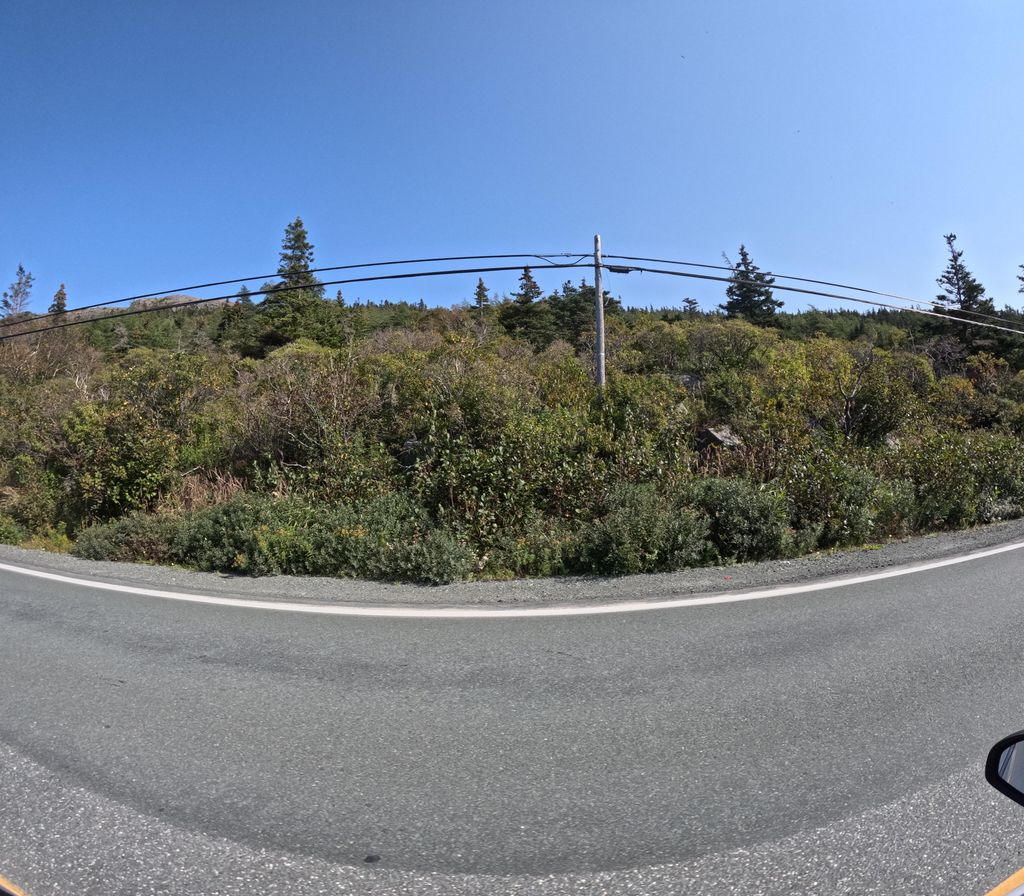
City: st_johns